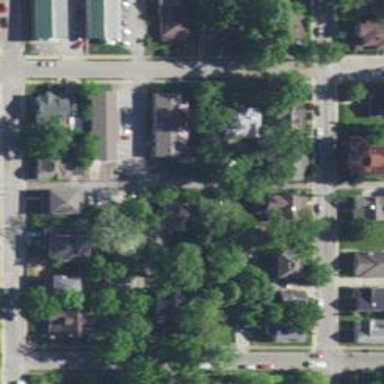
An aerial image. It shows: Alley classified as service road.